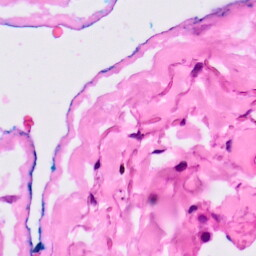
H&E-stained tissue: Lung